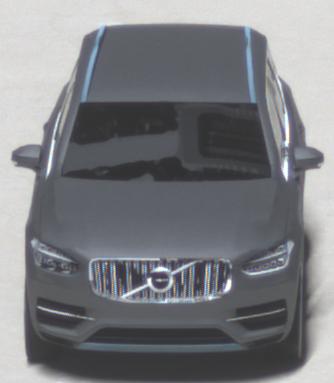
Make: Volvo
Model: XC90 B5
Detailed model: XC90 (L)
Model produced from: 2019/08
Model produced until: 2020/04
Doors: 5
Color: gray
Road condition: wet road
Daytime: not specified
Contrast: high contrast